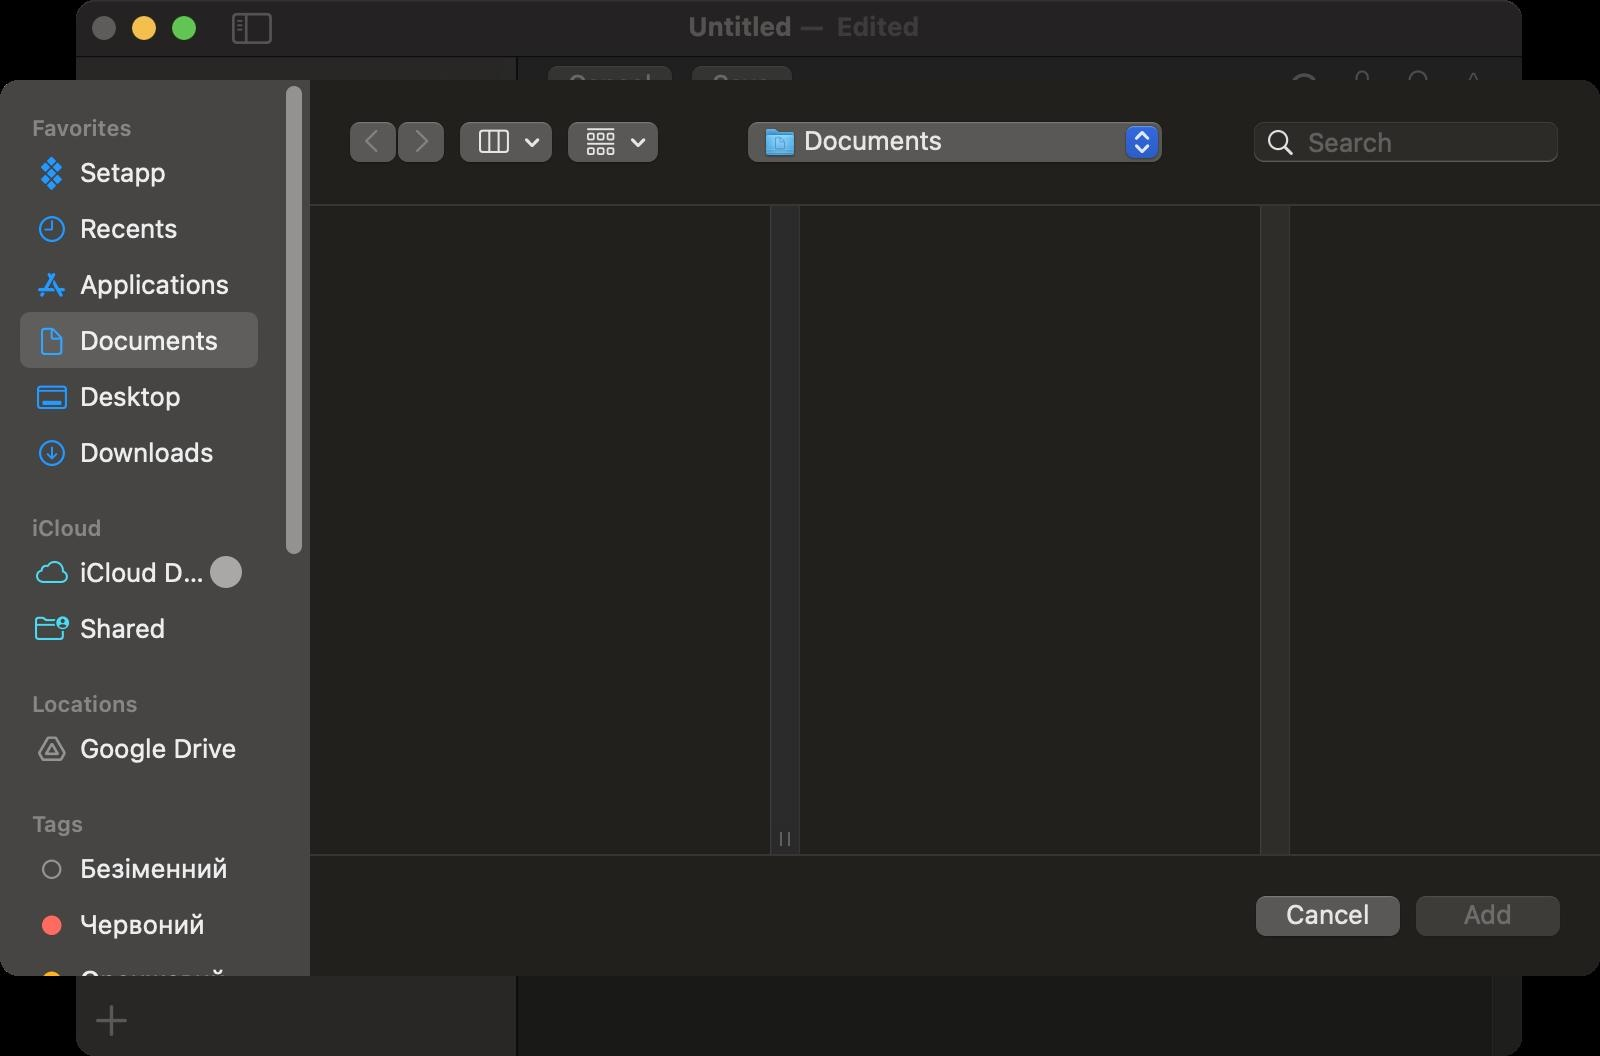
Accessibility tree:
{"name": "Untitled", "role": "AXWindow", "description": null, "role_description": "standard window", "value": null, "position": "415.00;248.00", "size": "723;528", "children": [{"name": null, "role": "AXSplitGroup", "description": null, "role_description": "split group", "value": null, "position": "0.00;28.00", "size": "723;500", "children": [{"name": null, "role": "AXScrollArea", "description": null, "role_description": "scroll area", "value": null, "position": "0.00;28.00", "size": "220;465", "children": [{"name": null, "role": "AXTable", "description": null, "role_description": "table", "value": null, "position": "0.00;28.00", "size": "220;465", "children": [{"name": null, "role": "AXRow", "description": null, "role_description": "table row", "value": null, "position": "0.00;38.00", "size": "220;22", "children": [{"name": null, "role": "AXCell", "description": null, "role_description": "cell", "value": null, "position": "16.00;40.00", "size": "188;17", "children": [{"name": null, "role": "AXStaticText", "description": null, "role_description": "text", "value": "Favorites", "position": "39.00;40.50", "size": "142;16", "children": []}]}]}, {"name": null, "role": "AXRow", "description": null, "role_description": "table row", "value": null, "position": "0.00;60.00", "size": "220;22", "children": [{"name": null, "role": "AXCell", "description": null, "role_description": "cell", "value": null, "position": "16.00;62.00", "size": "188;17", "children": [{"name": null, "role": "AXTextField", "description": null, "role_description": "text field", "value": "New work", "position": "19.00;62.00", "size": "155;17", "children": []}]}]}, {"name": null, "role": "AXColumn", "description": null, "role_description": "column", "value": null, "position": "10.00;28.00", "size": "200;465", "children": []}]}]}, {"name": "", "role": "AXButton", "description": null, "role_description": "button", "value": null, "position": "8.00;498.00", "size": "20;24", "children": []}, {"name": null, "role": "AXSplitter", "description": null, "role_description": "splitter", "value": 220.0, "position": "220.00;28.00", "size": "1;500", "children": []}, {"name": null, "role": "AXSplitGroup", "description": null, "role_description": "split group", "value": null, "position": "221.00;28.00", "size": "502;500", "children": [{"name": null, "role": "AXGroup", "description": null, "role_description": "group", "value": null, "position": "221.00;28.00", "size": "502;500", "children": [{"name": "Save", "role": "AXButton", "description": null, "role_description": "button", "value": null, "position": "301.00;28.00", "size": "64;32", "children": []}, {"name": "Cancel", "role": "AXButton", "description": null, "role_description": "button", "value": null, "position": "229.00;28.00", "size": "76;32", "children": []}, {"name": "", "role": "AXCheckBox", "description": "Show modification history", "role_description": "toggle button", "value": 0, "position": "604.00;30.00", "size": "20;26", "children": []}, {"name": "", "role": "AXButton", "description": null, "role_description": "button", "value": null, "position": "634.00;35.00", "size": "18;18", "children": []}, {"name": "", "role": "AXButton", "description": null, "role_description": "button", "value": null, "position": "662.00;35.00", "size": "18;18", "children": []}, {"name": "", "role": "AXButton", "description": null, "role_description": "button", "value": null, "position": "690.00;35.00", "size": "18;18", "children": []}, {"name": null, "role": "AXStaticText", "description": null, "role_description": "text", "value": "Queue:", "position": "471.50;77.00", "size": "48;16", "children": []}, {"name": null, "role": "AXStaticText", "description": null, "role_description": "text", "value": "Category", "position": "459.00;102.00", "size": "60;16", "children": []}, {"name": null, "role": "AXPopUpButton", "description": null, "role_description": "pop up button", "value": "Big", "position": "522.00;99.00", "size": "186;25", "children": []}, {"name": null, "role": "AXPopUpButton", "description": null, "role_description": "pop up button", "value": "In progress", "position": "522.00;74.00", "size": "186;25", "children": []}, {"name": null, "role": "AXScrollArea", "description": null, "role_description": "scroll area", "value": null, "position": "236.00;78.00", "size": "205;39", "children": [{"name": null, "role": "AXTextArea", "description": null, "role_description": "text entry area", "value": "First card ", "position": "237.00;79.00", "size": "203;37", "children": []}]}, {"name": null, "role": "AXScrollArea", "description": null, "role_description": "scroll area", "value": null, "position": "221.00;137.00", "size": "502;391", "children": [{"name": null, "role": "AXStaticText", "description": null, "role_description": "text", "value": "Tasks", "position": "239.00;152.00", "size": "40;16", "children": []}, {"name": "Button", "role": "AXButton", "description": null, "role_description": "button", "value": null, "position": "241.00;178.00", "size": "20;20", "children": []}, {"name": null, "role": "AXStaticText", "description": null, "role_description": "text", "value": "Attachments", "position": "239.00;213.00", "size": "84;16", "children": []}, {"name": null, "role": "AXStaticText", "description": null, "role_description": "text", "value": "Drag and drop or", "position": "247.00;247.00", "size": "94;14", "children": []}, {"name": "Add_files…", "role": "AXButton", "description": null, "role_description": "button", "value": null, "position": "337.50;242.00", "size": "83;28", "children": []}, {"name": "", "role": "AXButton", "description": null, "role_description": "button", "value": null, "position": "421.50;243.00", "size": "32;23", "children": []}, {"name": null, "role": "AXStaticText", "description": null, "role_description": "text", "value": "Details", "position": "239.00;300.00", "size": "47;16", "children": []}, {"name": null, "role": "AXScrollArea", "description": null, "role_description": "scroll area", "value": null, "position": "235.00;326.00", "size": "459;39", "children": [{"name": null, "role": "AXTextArea", "description": null, "role_description": "text entry area", "value": "", "position": "236.00;327.00", "size": "457;37", "children": []}]}, {"name": null, "role": "AXScrollBar", "description": null, "role_description": "scroll bar", "value": 0.0, "position": "708.00;137.00", "size": "15;391", "children": []}]}]}]}]}, {"name": null, "role": "AXButton", "description": null, "role_description": "close button", "value": null, "position": "7.00;6.00", "size": "14;16", "children": []}, {"name": null, "role": "AXButton", "description": null, "role_description": "zoom button", "value": null, "position": "47.00;6.00", "size": "14;16", "children": [{"name": null, "role": "AXGroup", "description": null, "role_description": "group", "value": null, "position": "47.00;6.00", "size": "14;16", "children": [{"name": null, "role": "AXGroup", "description": null, "role_description": "group", "value": null, "position": "47.00;6.00", "size": "14;16", "children": []}]}]}, {"name": null, "role": "AXButton", "description": null, "role_description": "minimize button", "value": null, "position": "27.00;6.00", "size": "14;16", "children": []}, {"name": "", "role": "AXButton", "description": null, "role_description": "button", "value": null, "position": "76.00;3.50", "size": "24;21", "children": []}, {"name": "Edited", "role": "AXMenuButton", "description": "document actions", "role_description": "menu button", "value": null, "position": "377.00;5.00", "size": "54;16", "children": []}, {"name": null, "role": "AXStaticText", "description": null, "role_description": "text", "value": "—", "position": "360.00;5.00", "size": "16;16", "children": []}, {"name": null, "role": "AXStaticText", "description": null, "role_description": "text", "value": "Untitled", "position": "304.00;5.00", "size": "56;16", "children": []}, {"name": null, "role": "AXSheet", "description": "open", "role_description": "sheet", "value": null, "position": "-38.00;40.00", "size": "800;448", "children": [{"name": null, "role": "AXSplitGroup", "description": null, "role_description": "split group", "value": null, "position": "-38.00;40.00", "size": "800;448", "children": [{"name": null, "role": "AXScrollArea", "description": null, "role_description": "scroll area", "value": null, "position": "-38.00;40.00", "size": "154;448", "children": [{"name": null, "role": "AXOutline", "description": "sidebar", "role_description": "outline", "value": null, "position": "-38.00;40.00", "size": "139;842", "children": [{"name": null, "role": "AXRow", "description": null, "role_description": "outline row", "value": null, "position": "-38.00;53.00", "size": "139;19", "children": [{"name": null, "role": "AXCell", "description": null, "role_description": "cell", "value": null, "position": "-28.00;53.00", "size": "119;19", "children": [{"name": null, "role": "AXStaticText", "description": null, "role_description": "text", "value": "Favorites", "position": "-24.00;53.00", "size": "123;19", "children": []}]}]}, {"name": null, "role": "AXRow", "description": null, "role_description": "outline row", "value": null, "position": "-38.00;72.00", "size": "139;28", "children": [{"name": null, "role": "AXCell", "description": null, "role_description": "cell", "value": null, "position": "-28.00;72.00", "size": "119;28", "children": [{"name": null, "role": "AXStaticText", "description": null, "role_description": "text", "value": "Setapp", "position": "0.00;78.00", "size": "85;16", "children": []}, {"name": null, "role": "AXImage", "description": "", "role_description": "image", "value": null, "position": "-19.00;77.00", "size": "14;19", "children": []}]}]}, {"name": null, "role": "AXRow", "description": null, "role_description": "outline row", "value": null, "position": "-38.00;100.00", "size": "139;28", "children": [{"name": null, "role": "AXCell", "description": null, "role_description": "cell", "value": null, "position": "-28.00;100.00", "size": "119;28", "children": [{"name": null, "role": "AXStaticText", "description": null, "role_description": "text", "value": "Recents", "position": "0.00;106.00", "size": "85;16", "children": []}, {"name": null, "role": "AXImage", "description": "clock", "role_description": "image", "value": null, "position": "-19.50;107.00", "size": "15;15", "children": []}]}]}, {"name": null, "role": "AXRow", "description": null, "role_description": "outline row", "value": null, "position": "-38.00;128.00", "size": "139;28", "children": [{"name": null, "role": "AXCell", "description": null, "role_description": "cell", "value": null, "position": "-28.00;128.00", "size": "119;28", "children": [{"name": null, "role": "AXStaticText", "description": null, "role_description": "text", "value": "Applications", "position": "0.00;134.00", "size": "85;16", "children": []}, {"name": null, "role": "AXImage", "description": "", "role_description": "image", "value": null, "position": "-20.50;134.50", "size": "17;15", "children": []}]}]}, {"name": null, "role": "AXRow", "description": null, "role_description": "outline row", "value": null, "position": "-38.00;156.00", "size": "139;28", "children": [{"name": null, "role": "AXCell", "description": null, "role_description": "cell", "value": null, "position": "-28.00;156.00", "size": "119;28", "children": [{"name": null, "role": "AXStaticText", "description": null, "role_description": "text", "value": "Documents", "position": "0.00;162.00", "size": "85;16", "children": []}, {"name": null, "role": "AXImage", "description": "document", "role_description": "image", "value": null, "position": "-19.00;162.50", "size": "14;16", "children": []}]}]}, {"name": null, "role": "AXRow", "description": null, "role_description": "outline row", "value": null, "position": "-38.00;184.00", "size": "139;28", "children": [{"name": null, "role": "AXCell", "description": null, "role_description": "cell", "value": null, "position": "-28.00;184.00", "size": "119;28", "children": [{"name": null, "role": "AXStaticText", "description": null, "role_description": "text", "value": "Desktop", "position": "0.00;190.00", "size": "85;16", "children": []}, {"name": null, "role": "AXImage", "description": "", "role_description": "image", "value": null, "position": "-21.00;191.50", "size": "18;14", "children": []}]}]}, {"name": null, "role": "AXRow", "description": null, "role_description": "outline row", "value": null, "position": "-38.00;212.00", "size": "139;28", "children": [{"name": null, "role": "AXCell", "description": null, "role_description": "cell", "value": null, "position": "-28.00;212.00", "size": "119;28", "children": [{"name": null, "role": "AXStaticText", "description": null, "role_description": "text", "value": "Downloads", "position": "0.00;218.00", "size": "85;16", "children": []}, {"name": null, "role": "AXImage", "description": "Arrow Down Circle", "role_description": "image", "value": null, "position": "-19.50;219.00", "size": "15;15", "children": []}]}]}, {"name": null, "role": "AXRow", "description": null, "role_description": "outline row", "value": null, "position": "-38.00;253.00", "size": "139;19", "children": [{"name": null, "role": "AXCell", "description": null, "role_description": "cell", "value": null, "position": "-28.00;253.00", "size": "119;19", "children": [{"name": null, "role": "AXStaticText", "description": null, "role_description": "text", "value": "iCloud", "position": "-24.00;253.00", "size": "123;19", "children": []}]}]}, {"name": null, "role": "AXRow", "description": null, "role_description": "outline row", "value": null, "position": "-38.00;272.00", "size": "139;28", "children": [{"name": null, "role": "AXCell", "description": null, "role_description": "cell", "value": null, "position": "-28.00;272.00", "size": "119;28", "children": [{"name": null, "role": "AXStaticText", "description": null, "role_description": "text", "value": "iCloud Drive", "position": "0.00;278.00", "size": "66;16", "children": []}, {"name": null, "role": "AXImage", "description": "iCloud", "role_description": "image", "value": null, "position": "-21.00;278.50", "size": "18;14", "children": []}, {"name": null, "role": "AXProgressIndicator", "description": null, "role_description": "progress indicator", "value": 1.0, "position": "66.00;277.00", "size": "18;18", "children": []}]}]}, {"name": null, "role": "AXRow", "description": null, "role_description": "outline row", "value": null, "position": "-38.00;300.00", "size": "139;28", "children": [{"name": null, "role": "AXCell", "description": null, "role_description": "cell", "value": null, "position": "-28.00;300.00", "size": "119;28", "children": [{"name": null, "role": "AXStaticText", "description": null, "role_description": "text", "value": "Shared", "position": "0.00;306.00", "size": "85;16", "children": []}, {"name": null, "role": "AXImage", "description": "Shared Folder", "role_description": "image", "value": null, "position": "-22.00;306.00", "size": "20;15", "children": []}]}]}, {"name": null, "role": "AXRow", "description": null, "role_description": "outline row", "value": null, "position": "-38.00;341.00", "size": "139;19", "children": [{"name": null, "role": "AXCell", "description": null, "role_description": "cell", "value": null, "position": "-28.00;341.00", "size": "119;19", "children": [{"name": null, "role": "AXStaticText", "description": null, "role_description": "text", "value": "Locations", "position": "-24.00;341.00", "size": "123;19", "children": []}]}]}, {"name": null, "role": "AXRow", "description": null, "role_description": "outline row", "value": null, "position": "-38.00;360.00", "size": "139;28", "children": [{"name": null, "role": "AXCell", "description": null, "role_description": "cell", "value": null, "position": "-28.00;360.00", "size": "119;28", "children": [{"name": null, "role": "AXStaticText", "description": null, "role_description": "text", "value": "Google Drive", "position": "0.00;366.00", "size": "85;16", "children": []}, {"name": null, "role": "AXImage", "description": "", "role_description": "image", "value": null, "position": "-20.50;366.50", "size": "17;15", "children": []}]}]}, {"name": null, "role": "AXRow", "description": null, "role_description": "outline row", "value": null, "position": "-38.00;401.00", "size": "139;19", "children": [{"name": null, "role": "AXCell", "description": null, "role_description": "cell", "value": null, "position": "-28.00;401.00", "size": "119;19", "children": [{"name": null, "role": "AXStaticText", "description": null, "role_description": "text", "value": "Tags", "position": "-24.00;401.00", "size": "123;19", "children": []}]}]}, {"name": null, "role": "AXRow", "description": null, "role_description": "outline row", "value": null, "position": "-38.00;420.00", "size": "139;28", "children": [{"name": null, "role": "AXCell", "description": null, "role_description": "cell", "value": null, "position": "-28.00;420.00", "size": "119;28", "children": [{"name": null, "role": "AXStaticText", "description": null, "role_description": "text", "value": "Безіменний", "position": "0.00;426.00", "size": "85;16", "children": []}, {"name": null, "role": "AXImage", "description": "", "role_description": "image", "value": null, "position": "-18.00;428.50", "size": "12;12", "children": []}]}]}, {"name": null, "role": "AXRow", "description": null, "role_description": "outline row", "value": null, "position": "-38.00;448.00", "size": "139;28", "children": [{"name": null, "role": "AXCell", "description": null, "role_description": "cell", "value": null, "position": "-28.00;448.00", "size": "119;28", "children": [{"name": null, "role": "AXStaticText", "description": null, "role_description": "text", "value": "Червоний", "position": "0.00;454.00", "size": "85;16", "children": []}, {"name": null, "role": "AXImage", "description": "", "role_description": "image", "value": null, "position": "-18.00;456.50", "size": "12;12", "children": []}]}]}, {"name": null, "role": "AXRow", "description": null, "role_description": "outline row", "value": null, "position": "-38.00;476.00", "size": "139;28", "children": [{"name": null, "role": "AXCell", "description": null, "role_description": "cell", "value": null, "position": "-28.00;476.00", "size": "119;28", "children": [{"name": null, "role": "AXStaticText", "description": null, "role_description": "text", "value": "Оранжевий", "position": "0.00;482.00", "size": "85;16", "children": []}, {"name": null, "role": "AXImage", "description": "", "role_description": "image", "value": null, "position": "-18.00;484.50", "size": "12;12", "children": []}]}]}, {"name": null, "role": "AXRow", "description": null, "role_description": "outline row", "value": null, "position": "-38.00;504.00", "size": "139;28", "children": [{"name": null, "role": "AXCell", "description": null, "role_description": "cell", "value": null, "position": "-28.00;504.00", "size": "119;28", "children": [{"name": null, "role": "AXStaticText", "description": null, "role_description": "text", "value": "Жовтий", "position": "0.00;510.00", "size": "85;16", "children": []}, {"name": null, "role": "AXImage", "description": "", "role_description": "image", "value": null, "position": "-18.00;512.50", "size": "12;12", "children": []}]}]}, {"name": null, "role": "AXRow", "description": null, "role_description": "outline row", "value": null, "position": "-38.00;532.00", "size": "139;28", "children": [{"name": null, "role": "AXCell", "description": null, "role_description": "cell", "value": null, "position": "-28.00;532.00", "size": "119;28", "children": [{"name": null, "role": "AXStaticText", "description": null, "role_description": "text", "value": "Зелений", "position": "0.00;538.00", "size": "85;16", "children": []}, {"name": null, "role": "AXImage", "description": "", "role_description": "image", "value": null, "position": "-18.00;540.50", "size": "12;12", "children": []}]}]}, {"name": null, "role": "AXRow", "description": null, "role_description": "outline row", "value": null, "position": "-38.00;560.00", "size": "139;28", "children": [{"name": null, "role": "AXCell", "description": null, "role_description": "cell", "value": null, "position": "-28.00;560.00", "size": "119;28", "children": [{"name": null, "role": "AXStaticText", "description": null, "role_description": "text", "value": "Синій", "position": "0.00;566.00", "size": "85;16", "children": []}, {"name": null, "role": "AXImage", "description": "", "role_description": "image", "value": null, "position": "-18.00;568.50", "size": "12;12", "children": []}]}]}, {"name": null, "role": "AXRow", "description": null, "role_description": "outline row", "value": null, "position": "-38.00;588.00", "size": "139;28", "children": [{"name": null, "role": "AXCell", "description": null, "role_description": "cell", "value": null, "position": "-28.00;588.00", "size": "119;28", "children": [{"name": null, "role": "AXStaticText", "description": null, "role_description": "text", "value": "Бузковий", "position": "0.00;594.00", "size": "85;16", "children": []}, {"name": null, "role": "AXImage", "description": "", "role_description": "image", "value": null, "position": "-18.00;596.50", "size": "12;12", "children": []}]}]}, {"name": null, "role": "AXRow", "description": null, "role_description": "outline row", "value": null, "position": "-38.00;616.00", "size": "139;28", "children": [{"name": null, "role": "AXCell", "description": null, "role_description": "cell", "value": null, "position": "-28.00;616.00", "size": "119;28", "children": [{"name": null, "role": "AXStaticText", "description": null, "role_description": "text", "value": "Jonas's", "position": "0.00;622.00", "size": "85;16", "children": []}, {"name": null, "role": "AXImage", "description": "", "role_description": "image", "value": null, "position": "-18.00;624.50", "size": "12;12", "children": []}]}]}, {"name": null, "role": "AXRow", "description": null, "role_description": "outline row", "value": null, "position": "-38.00;644.00", "size": "139;28", "children": [{"name": null, "role": "AXCell", "description": null, "role_description": "cell", "value": null, "position": "-28.00;644.00", "size": "119;28", "children": [{"name": null, "role": "AXStaticText", "description": null, "role_description": "text", "value": "Сірий", "position": "0.00;650.00", "size": "85;16", "children": []}, {"name": null, "role": "AXImage", "description": "", "role_description": "image", "value": null, "position": "-18.00;652.50", "size": "12;12", "children": []}]}]}, {"name": null, "role": "AXRow", "description": null, "role_description": "outline row", "value": null, "position": "-38.00;672.00", "size": "139;28", "children": [{"name": null, "role": "AXCell", "description": null, "role_description": "cell", "value": null, "position": "-28.00;672.00", "size": "119;28", "children": [{"name": null, "role": "AXStaticText", "description": null, "role_description": "text", "value": "Робочий", "position": "0.00;678.00", "size": "85;16", "children": []}, {"name": null, "role": "AXImage", "description": "", "role_description": "image", "value": null, "position": "-18.00;680.50", "size": "12;12", "children": []}]}]}, {"name": null, "role": "AXRow", "description": null, "role_description": "outline row", "value": null, "position": "-38.00;700.00", "size": "139;28", "children": [{"name": null, "role": "AXCell", "description": null, "role_description": "cell", "value": null, "position": "-28.00;700.00", "size": "119;28", "children": [{"name": null, "role": "AXStaticText", "description": null, "role_description": "text", "value": "Домівка", "position": "0.00;706.00", "size": "85;16", "children": []}, {"name": null, "role": "AXImage", "description": "", "role_description": "image", "value": null, "position": "-18.00;708.50", "size": "12;12", "children": []}]}]}, {"name": null, "role": "AXRow", "description": null, "role_description": "outline row", "value": null, "position": "-38.00;728.00", "size": "139;28", "children": [{"name": null, "role": "AXCell", "description": null, "role_description": "cell", "value": null, "position": "-28.00;728.00", "size": "119;28", "children": [{"name": null, "role": "AXStaticText", "description": null, "role_description": "text", "value": "Важливо", "position": "0.00;734.00", "size": "85;16", "children": []}, {"name": null, "role": "AXImage", "description": "", "role_description": "image", "value": null, "position": "-18.00;736.50", "size": "12;12", "children": []}]}]}, {"name": null, "role": "AXRow", "description": null, "role_description": "outline row", "value": null, "position": "-38.00;769.00", "size": "139;19", "children": [{"name": null, "role": "AXCell", "description": null, "role_description": "cell", "value": null, "position": "-28.00;769.00", "size": "119;19", "children": [{"name": null, "role": "AXStaticText", "description": null, "role_description": "text", "value": "Media", "position": "-24.00;769.00", "size": "123;19", "children": []}]}]}, {"name": null, "role": "AXRow", "description": null, "role_description": "outline row", "value": null, "position": "-38.00;788.00", "size": "139;28", "children": [{"name": null, "role": "AXCell", "description": null, "role_description": "cell", "value": null, "position": "-28.00;788.00", "size": "119;28", "children": [{"name": null, "role": "AXStaticText", "description": null, "role_description": "text", "value": "Music", "position": "0.00;794.00", "size": "85;16", "children": []}, {"name": null, "role": "AXImage", "description": "", "role_description": "image", "value": null, "position": "-19.50;794.50", "size": "15;16", "children": []}]}]}, {"name": null, "role": "AXRow", "description": null, "role_description": "outline row", "value": null, "position": "-38.00;816.00", "size": "139;28", "children": [{"name": null, "role": "AXCell", "description": null, "role_description": "cell", "value": null, "position": "-28.00;816.00", "size": "119;28", "children": [{"name": null, "role": "AXStaticText", "description": null, "role_description": "text", "value": "Photos", "position": "0.00;822.00", "size": "85;16", "children": []}, {"name": null, "role": "AXImage", "description": "camera", "role_description": "image", "value": null, "position": "-21.50;822.50", "size": "19;15", "children": []}]}]}, {"name": null, "role": "AXRow", "description": null, "role_description": "outline row", "value": null, "position": "-38.00;844.00", "size": "139;28", "children": [{"name": null, "role": "AXCell", "description": null, "role_description": "cell", "value": null, "position": "-28.00;844.00", "size": "119;28", "children": [{"name": null, "role": "AXStaticText", "description": null, "role_description": "text", "value": "Movies", "position": "0.00;850.00", "size": "85;16", "children": []}, {"name": null, "role": "AXImage", "description": "movie", "role_description": "image", "value": null, "position": "-21.00;851.50", "size": "18;14", "children": []}]}]}, {"name": null, "role": "AXColumn", "description": null, "role_description": "column", "value": null, "position": "-28.00;40.00", "size": "119;842", "children": []}]}, {"name": null, "role": "AXScrollBar", "description": null, "role_description": "scroll bar", "value": 0.0, "position": "101.00;40.00", "size": "15;448", "children": [{"name": null, "role": "AXValueIndicator", "description": null, "role_description": "value indicator", "value": 0.0, "position": "101.00;42.00", "size": "15;236", "children": []}, {"name": null, "role": "AXButton", "description": null, "role_description": "increment arrow button", "value": null, "position": "101.00;40.00", "size": "0;0", "children": []}, {"name": null, "role": "AXButton", "description": null, "role_description": "decrement arrow button", "value": null, "position": "101.00;40.00", "size": "0;0", "children": []}, {"name": null, "role": "AXButton", "description": null, "role_description": "increment page button", "value": null, "position": "101.00;278.50", "size": "15;210", "children": []}, {"name": null, "role": "AXButton", "description": null, "role_description": "decrement page button", "value": null, "position": "101.00;40.00", "size": "15;2", "children": []}]}]}, {"name": null, "role": "AXSplitter", "description": null, "role_description": "splitter", "value": 154.0, "position": "116.00;40.00", "size": "1;448", "children": []}, {"name": null, "role": "AXSplitGroup", "description": null, "role_description": "split group", "value": null, "position": "117.00;40.00", "size": "645;448", "children": [{"name": null, "role": "AXBrowser", "description": "column view", "role_description": "browser", "value": null, "position": "117.00;40.00", "size": "645;448", "children": [{"name": null, "role": "AXScrollArea", "description": null, "role_description": "scroll area", "value": null, "position": "117.00;40.00", "size": "645;448", "children": [{"name": null, "role": "AXScrollArea", "description": null, "role_description": "scroll area", "value": null, "position": "117.00;103.00", "size": "245;324", "children": [{"name": null, "role": "AXList", "description": null, "role_description": "list", "value": null, "position": "117.00;103.00", "size": "230;324", "children": []}, {"name": null, "role": "AXScrollBar", "description": null, "role_description": "scroll bar", "value": 0.0, "position": "347.00;103.00", "size": "15;309", "children": []}]}]}]}]}]}, {"name": null, "role": "AXGroup", "description": null, "role_description": "group", "value": null, "position": "134.00;59.00", "size": "53;24", "children": [{"name": null, "role": "AXButton", "description": "back", "role_description": "button", "value": null, "position": "134.00;59.00", "size": "27;24", "children": []}, {"name": null, "role": "AXButton", "description": "forward", "role_description": "button", "value": null, "position": "161.00;59.00", "size": "26;24", "children": []}]}, {"name": "", "role": "AXMenuButton", "description": "column view", "role_description": "menu button", "value": null, "position": "189.00;60.00", "size": "53;25", "children": []}, {"name": "", "role": "AXMenuButton", "description": "", "role_description": "menu button", "value": null, "position": "243.00;60.00", "size": "52;25", "children": []}, {"name": "Where:", "role": "AXPopUpButton", "description": null, "role_description": "pop up button", "value": "Documents", "position": "333.00;60.00", "size": "214;25", "children": []}, {"name": null, "role": "AXTextField", "description": null, "role_description": "search text field", "value": null, "position": "588.00;60.00", "size": "154;22", "children": [{"name": "", "role": "AXButton", "description": "search", "role_description": "button", "value": null, "position": "590.00;60.00", "size": "25;22", "children": []}]}, {"name": "Cancel", "role": "AXButton", "description": null, "role_description": "button", "value": null, "position": "583.00;443.00", "size": "86;32", "children": []}, {"name": "Add", "role": "AXButton", "description": null, "role_description": "button", "value": null, "position": "663.00;443.00", "size": "86;32", "children": []}]}]}